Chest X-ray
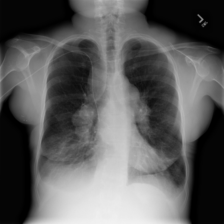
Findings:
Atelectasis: negative
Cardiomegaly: negative
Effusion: positive
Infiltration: negative
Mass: negative
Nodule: negative
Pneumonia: negative
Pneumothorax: negative
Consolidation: negative
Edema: negative
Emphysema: negative
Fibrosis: negative
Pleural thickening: negative
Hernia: negative